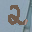
Label: 2